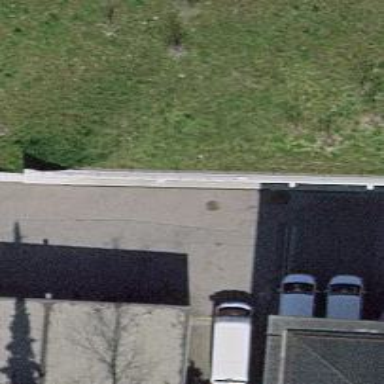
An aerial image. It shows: Parking entrance.